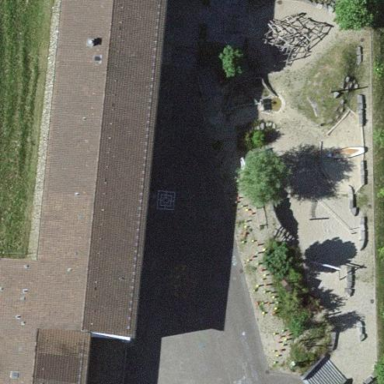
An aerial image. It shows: School.